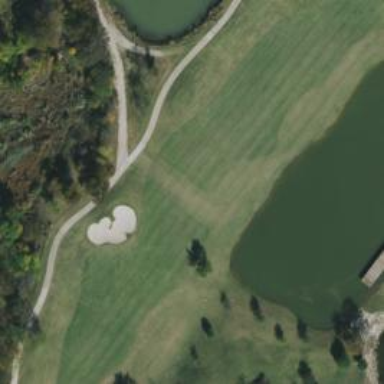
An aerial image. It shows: Golf fairway in the image.